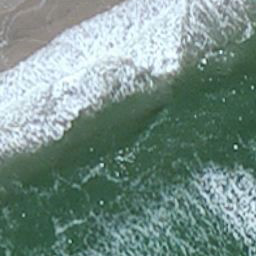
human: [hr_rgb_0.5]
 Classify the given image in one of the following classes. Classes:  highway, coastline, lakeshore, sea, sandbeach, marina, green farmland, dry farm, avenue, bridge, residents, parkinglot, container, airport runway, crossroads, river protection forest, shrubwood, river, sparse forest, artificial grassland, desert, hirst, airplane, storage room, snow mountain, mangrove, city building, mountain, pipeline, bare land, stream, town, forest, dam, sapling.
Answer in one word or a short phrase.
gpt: coastline